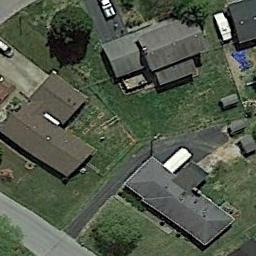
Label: medium_residential